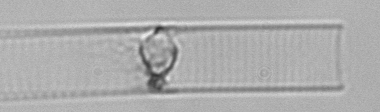
Label: Dactyliosolen_blavyanus